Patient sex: M
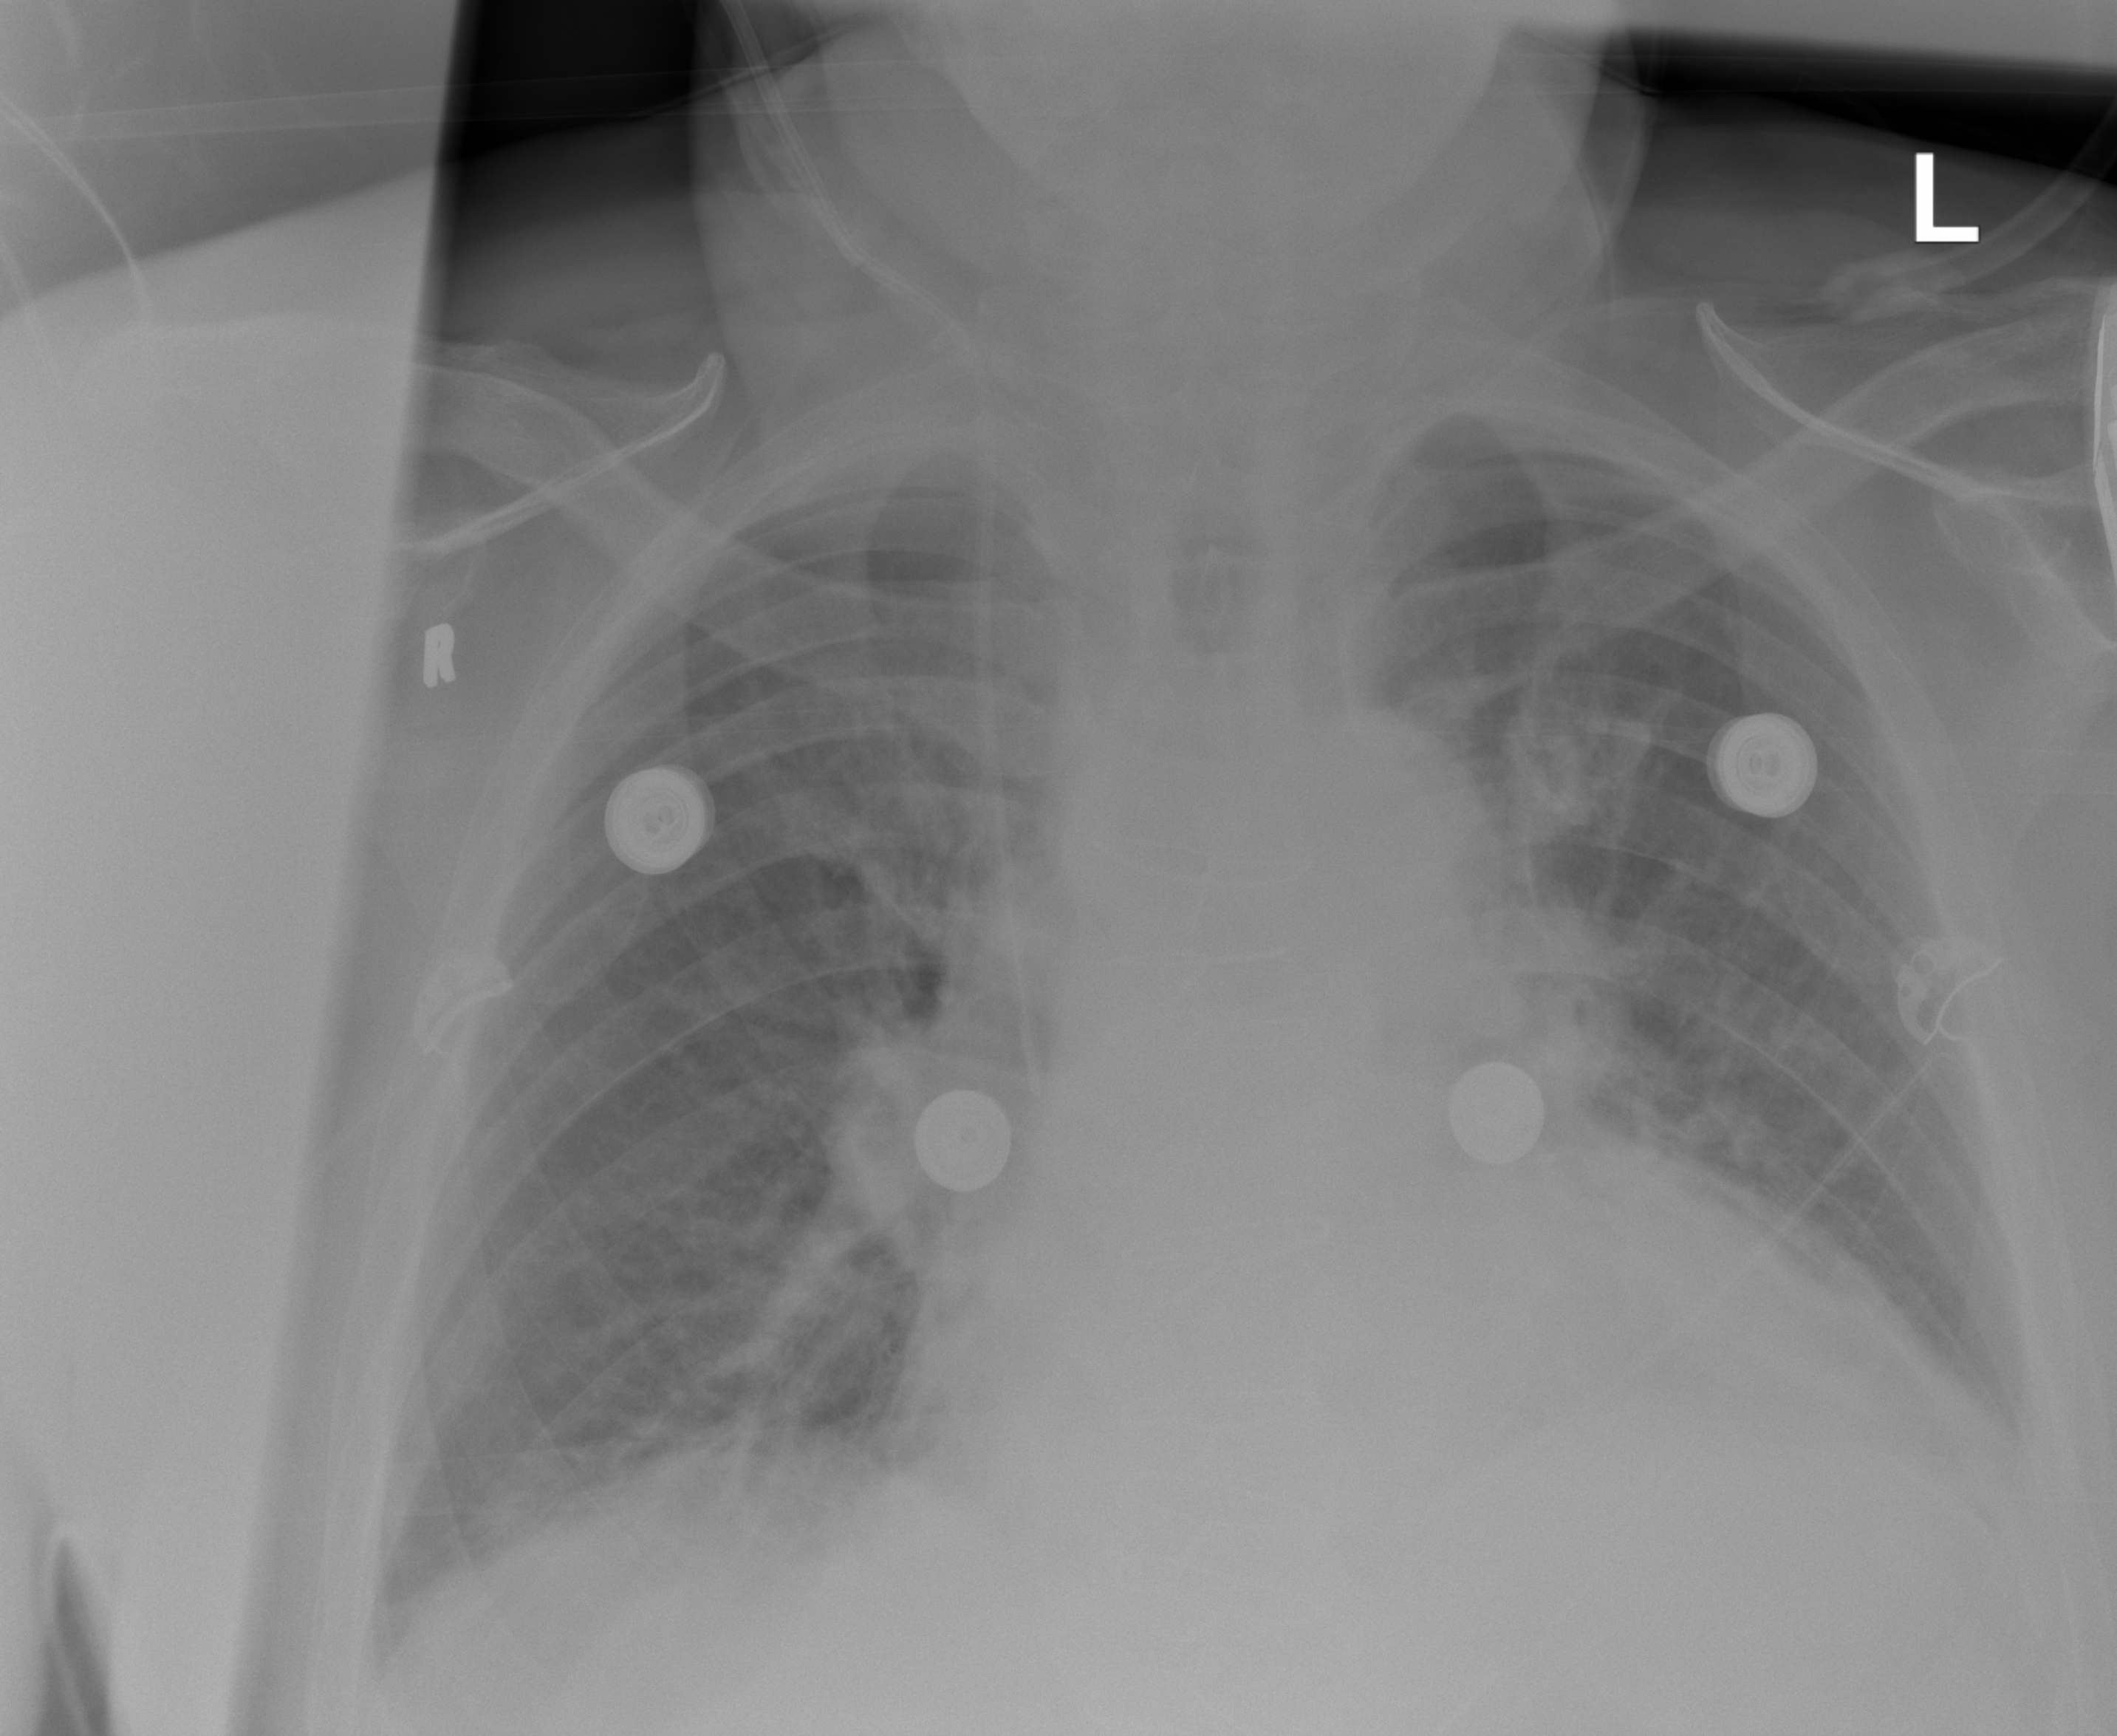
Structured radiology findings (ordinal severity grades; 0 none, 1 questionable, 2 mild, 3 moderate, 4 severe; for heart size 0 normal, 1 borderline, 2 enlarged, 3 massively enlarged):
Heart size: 2
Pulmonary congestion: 3
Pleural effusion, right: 1
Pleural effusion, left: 0
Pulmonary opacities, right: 2
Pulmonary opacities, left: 2
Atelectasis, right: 2
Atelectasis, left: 2